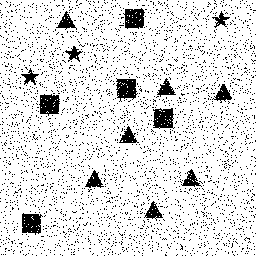
Squares: 5
Triangles: 7
Stars: 3
Total shapes: 15